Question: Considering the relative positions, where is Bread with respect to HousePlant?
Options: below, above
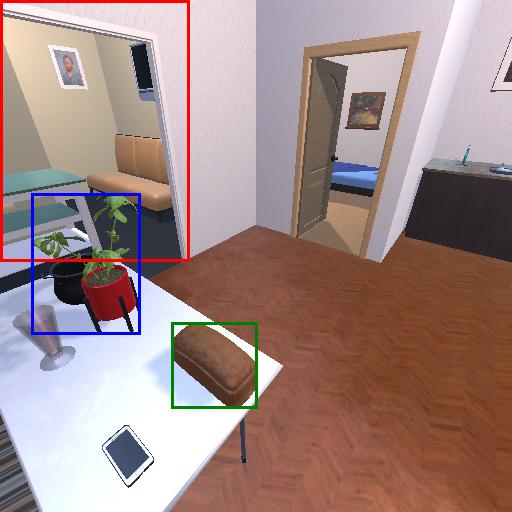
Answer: below